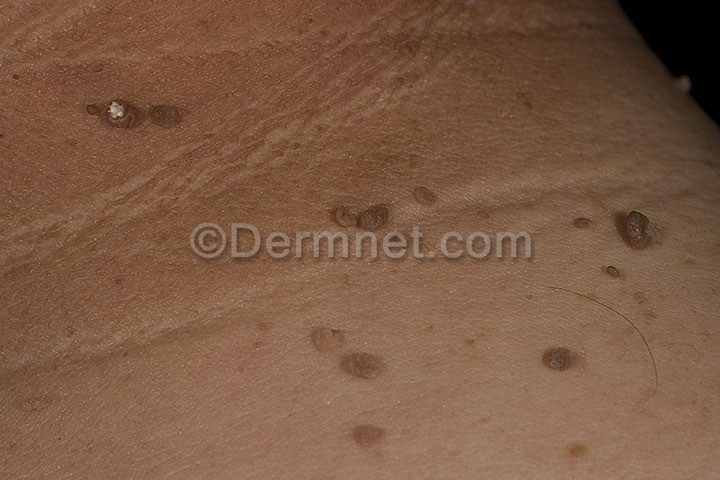
Disease: Seborrheic Keratoses and other Benign Tumors